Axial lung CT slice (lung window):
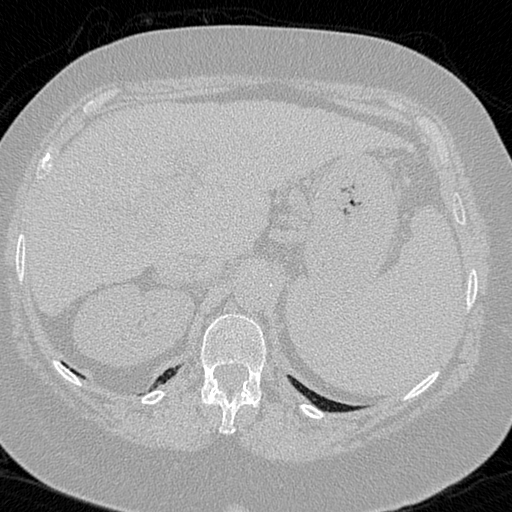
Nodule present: no